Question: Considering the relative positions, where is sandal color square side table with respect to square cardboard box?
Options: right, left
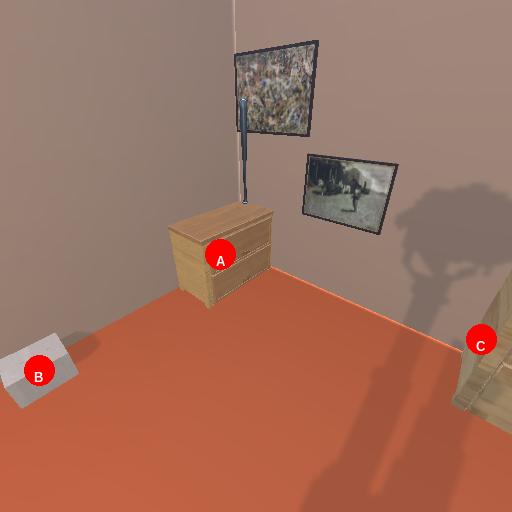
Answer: right